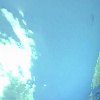
Label: water